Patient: sex F, age 43
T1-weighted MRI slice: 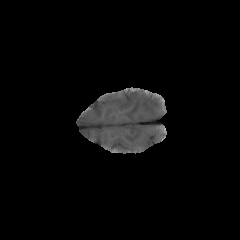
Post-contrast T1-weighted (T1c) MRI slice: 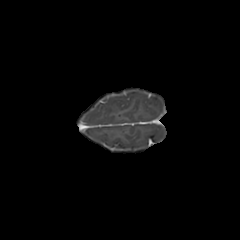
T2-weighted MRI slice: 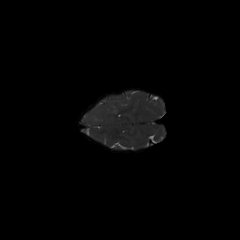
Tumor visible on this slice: no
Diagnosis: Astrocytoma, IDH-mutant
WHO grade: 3